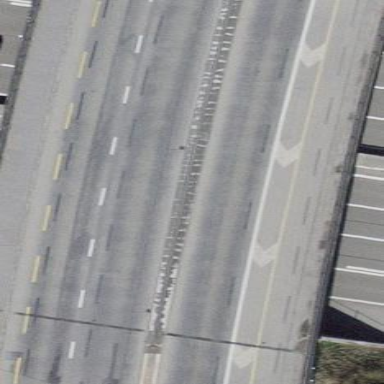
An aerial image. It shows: Man-made bridge.